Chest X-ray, PA view. Patient: 73 years old, sex M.
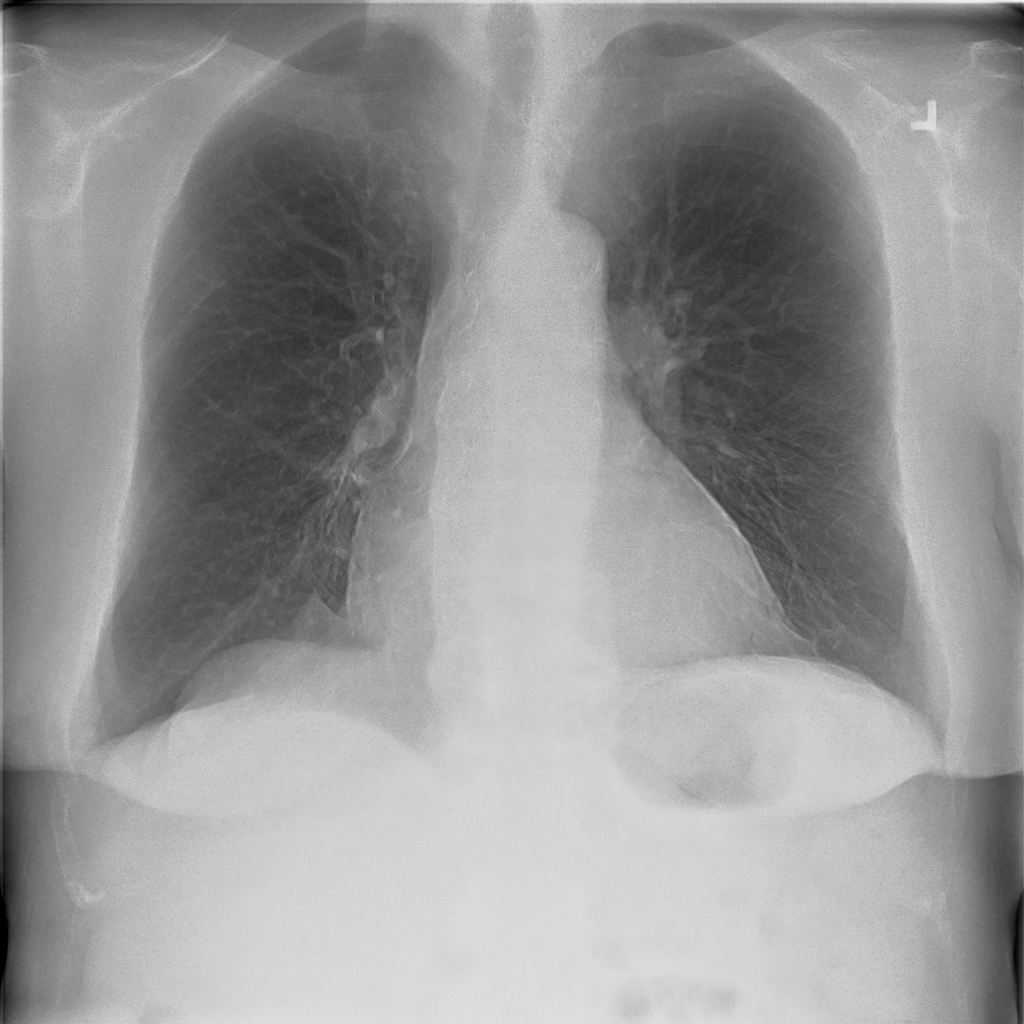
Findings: No Finding